Question: Im working on adding a visibility icon for the password field. I want the icon positioned to the right of the password text. But when I put the image button inside the 'TextInputLayout' it forces the button to be below the password field. I am unable to put in on the right of it.

'''
<LinearLayout
android:layout_width="match_parent"
android:layout_height="wrap_content"
android:baselineAligned="false"
android:elevation="2dp"
android:orientation="horizontal"
android:paddingLeft="40dp"
android:paddingRight="40dp"
android:weightSum="10"
app:layout_constraintBottom_toBottomOf="parent"
app:layout_constraintBottom_toTopOf="parent"
app:layout_constraintLeft_toLeftOf="parent"
app:layout_constraintLeft_toRightOf="parent"
app:layout_constraintRight_toLeftOf="parent"
app:layout_constraintRight_toRightOf="parent"
app:layout_constraintTop_toBottomOf="parent"
app:layout_constraintTop_toTopOf="parent">
<LinearLayout
android:layout_width="0dp"
android:layout_height="match_parent"
android:layout_weight="4"
android:background="@color/colorPrimary"
android:gravity="center"
android:orientation="vertical"
android:weightSum="5">
<LinearLayout
android:layout_width="match_parent"
android:layout_height="0dp"
android:layout_weight="2"
android:gravity="top|center"
android:orientation="vertical"
android:textAlignment="center"
android:weightSum="5">
<ImageView
android:id="@+id/logoImageView"
android:layout_width="wrap_content"
android:layout_height="0dp"
android:layout_weight="3"
android:contentDescription="TODO"
app:srcCompat="@drawable/ole_logo" />
<TextView
android:id="@+id/textView"
android:layout_width="wrap_content"
android:layout_height="0dp"
android:layout_weight="0.7"
android:text="@string/system_name"
android:textAlignment="center"
android:textColor="@android:color/white"
android:textSize="10sp"
android:textStyle="bold" />
<TextView
android:id="@+id/textView2"
android:layout_width="match_parent"
android:layout_height="wrap_content"
android:layout_weight="1"
android:text="@string/app_version"
android:textAlignment="center"
android:textColor="@android:color/white"
android:textSize="10sp" />
</LinearLayout>
</LinearLayout>
<LinearLayout
android:id="@+id/lyt"
android:layout_width="0dp"
android:layout_height="match_parent"
android:layout_weight="6"
android:background="@color/bg_white"
android:gravity="center"
android:orientation="vertical">
<RelativeLayout
android:layout_width="match_parent"
android:layout_height="wrap_content"
android:layout_weight="0.1">
<pl.droidsonroids.gif.GifImageButton
android:id="@+id/syncIcon"
android:layout_width="25dp"
android:layout_height="25dp"
android:layout_marginLeft="10dp"
android:layout_marginTop="6dp"
android:background="@null"
android:scaleType="fitCenter" />
<ImageButton
android:id="@+id/imgBtnSetting"
android:layout_width="wrap_content"
android:layout_height="wrap_content"
android:layout_alignParentRight="true"
android:background="@null"
android:paddingRight="10dp"
android:paddingTop="6dp"
app:srcCompat="@drawable/ic_settings_black_24dp" />
</RelativeLayout>
<LinearLayout
android:layout_width="match_parent"
android:layout_height="0dp"
android:layout_weight="5.5"
android:gravity="center"
android:orientation="horizontal">
<LinearLayout
android:layout_width="match_parent"
android:layout_height="match_parent"
android:gravity="center"
android:orientation="vertical"
android:paddingLeft="40dp"
android:paddingRight="40dp">
<android.support.design.widget.TextInputLayout
android:id="@+id/input_layout_name"
android:layout_width="match_parent"
android:layout_height="wrap_content"
app:errorTextAppearance="@style/MyAppTheme.TextInputLayout">
<EditText
android:id="@+id/input_name"
android:layout_width="match_parent"
android:layout_height="wrap_content"
android:hint="@string/hint_name"
android:singleLine="true"
android:textColor="@android:color/background_dark"
android:textColorHint="@android:color/darker_gray"
android:textSize="10sp" />
</android.support.design.widget.TextInputLayout>
<android.support.design.widget.TextInputLayout
android:id="@+id/input_layout_password"
android:layout_width="match_parent"
android:layout_height="wrap_content"
app:errorTextAppearance="@style/MyAppTheme.TextInputLayout">
<ImageButton
android:id="@+id/imageButton"
android:layout_width="wrap_content"
android:layout_height="wrap_content"
android:layout_weight="1"
android:background="@color/bg_white"
app:srcCompat="@drawable/visibilityicon" />
<EditText
android:id="@+id/input_password"
android:layout_width="248dp"
android:layout_height="wrap_content"
android:hint="@string/hint_password"
android:inputType="textPassword"
android:textColor="@android:color/background_dark"
android:textColorHint="@android:color/darker_gray"
android:textSize="10sp" />
</android.support.design.widget.TextInputLayout>
<CheckBox
android:id="@+id/save"
android:layout_width="match_parent"
android:layout_height="wrap_content"
android:alpha="0.7"
android:fontFamily="sans-serif"
android:text="Save Username and Password"
android:textColor="@color/material_drawer_dark_background"
android:textSize="12sp" />
<Button
android:id="@+id/btn_signin"
android:layout_width="wrap_content"
android:layout_height="wrap_content"
android:layout_marginTop="10dp"
android:background="@color/colorPrimary"
android:text="@string/btn_sign_in"
android:textColor="@android:color/white"
android:textSize="12sp" />
</LinearLayout>
</LinearLayout>
</LinearLayout>
</LinearLayout>
</android.support.constraint.ConstraintLayout>
'''
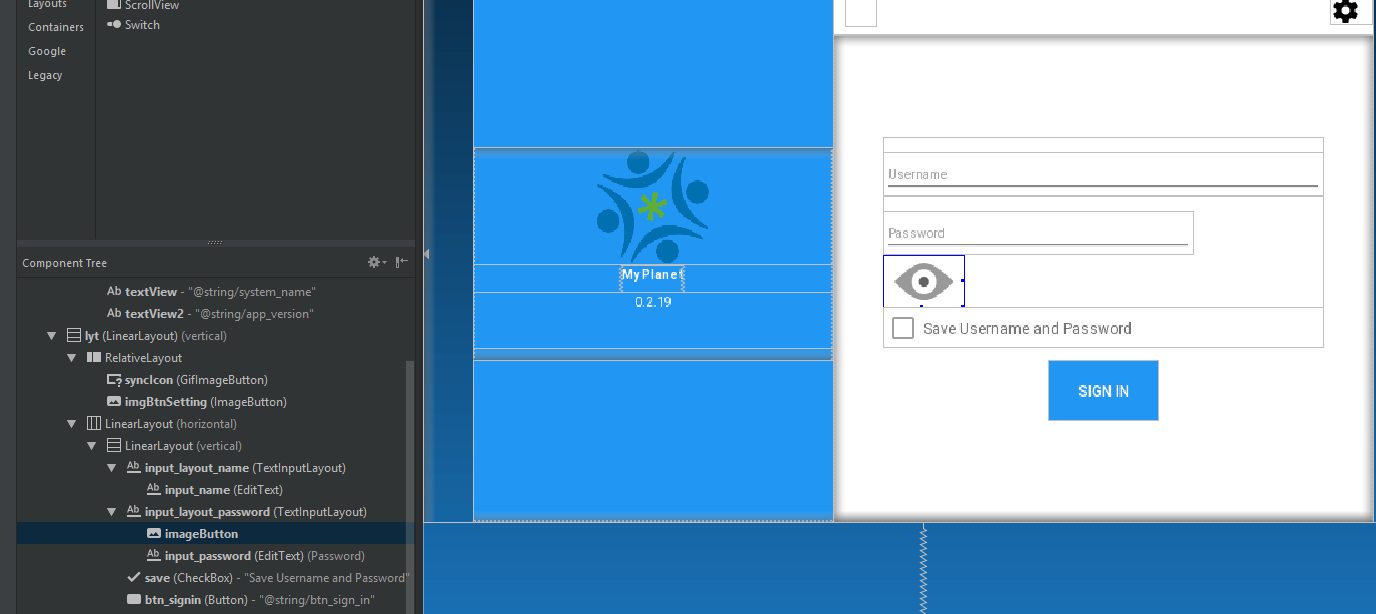
Answer: There is no need to add separate view, you can set below properties of 'TextInputLayout' to enable password visibility toggle.
'''
app:passwordToggleDrawable="@drawable/another_toggle_drawable"
app:passwordToggleEnabled="true"
'''